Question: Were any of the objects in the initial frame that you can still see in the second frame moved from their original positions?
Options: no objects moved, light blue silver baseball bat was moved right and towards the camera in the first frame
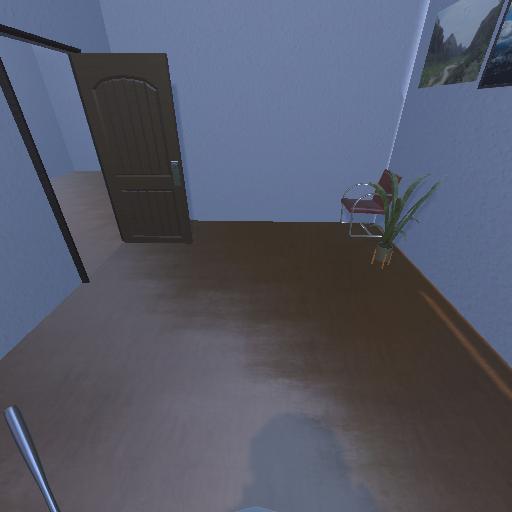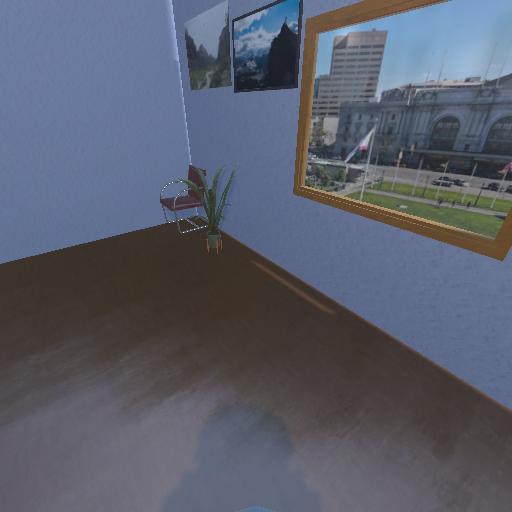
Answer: no objects moved